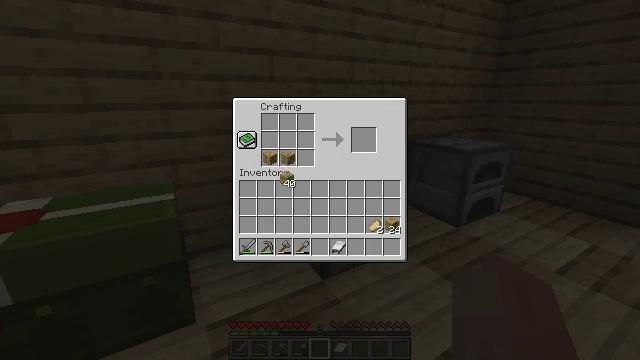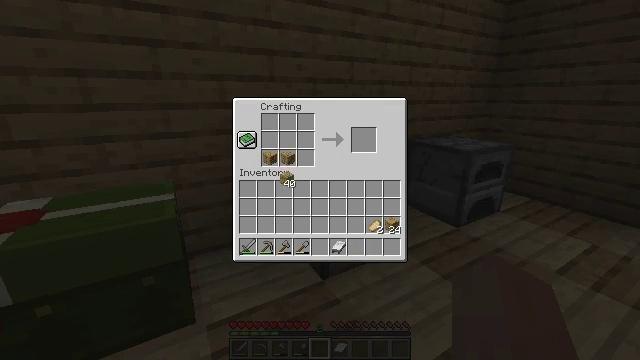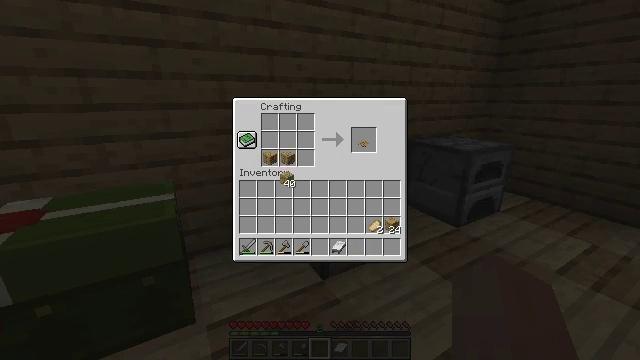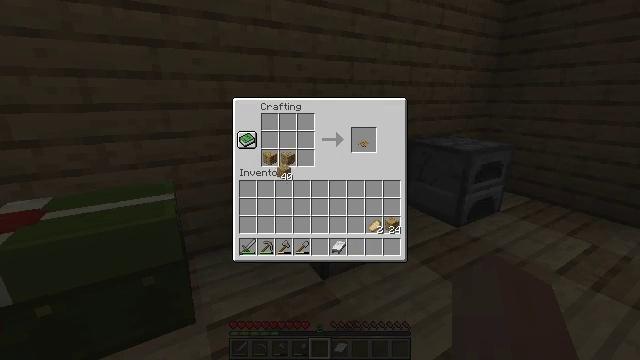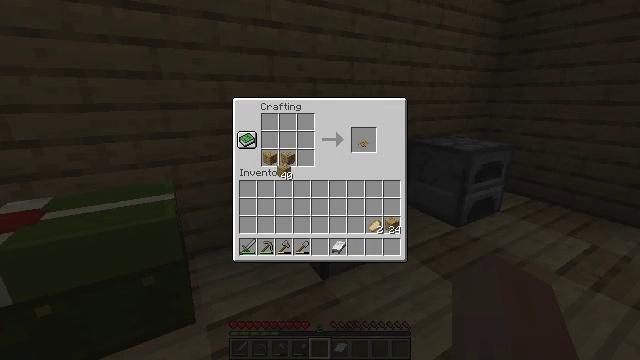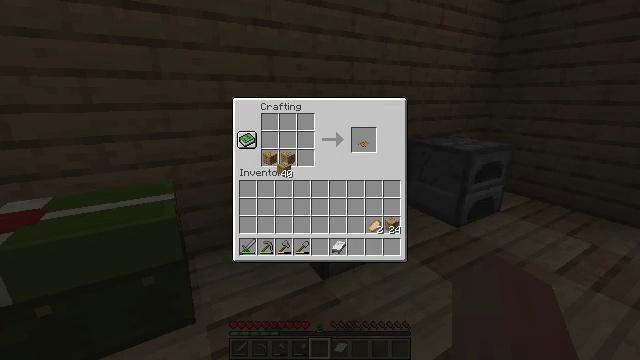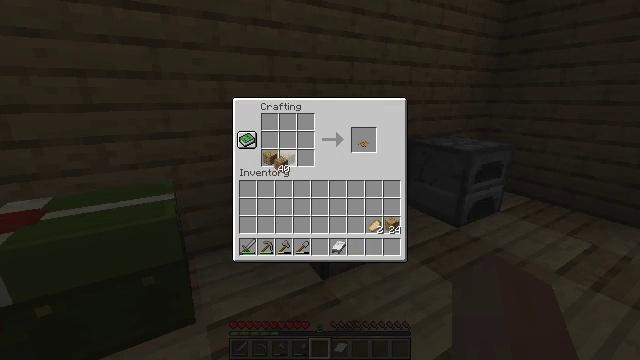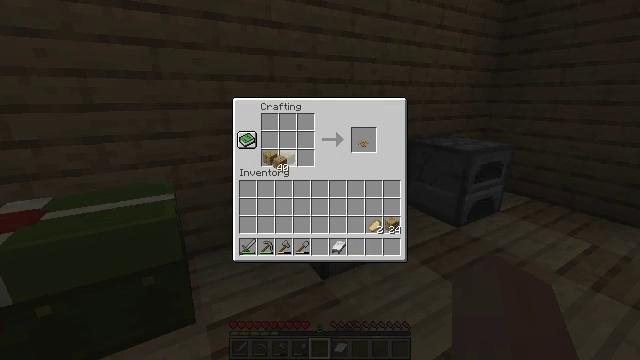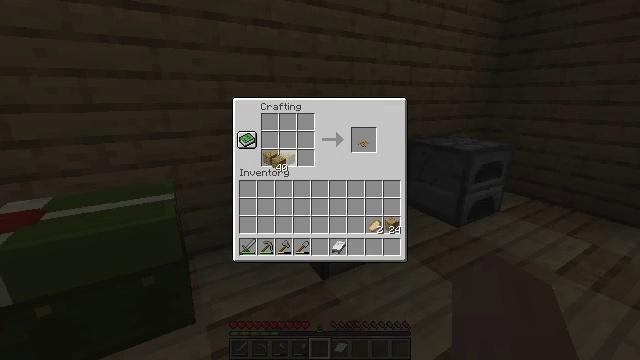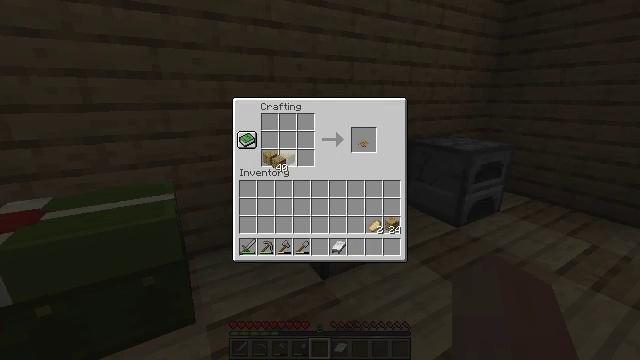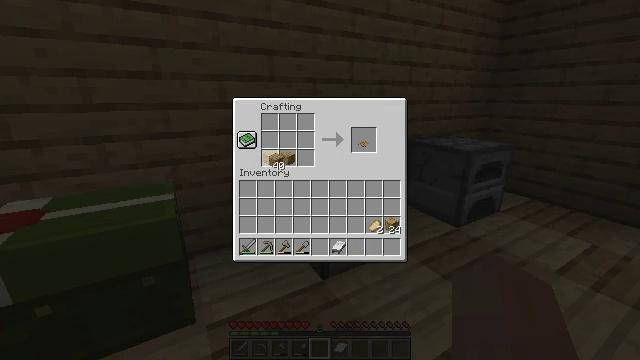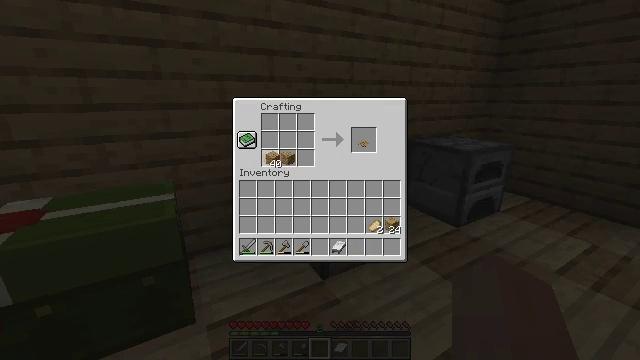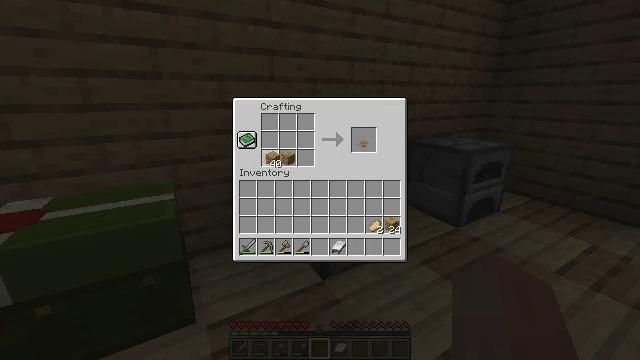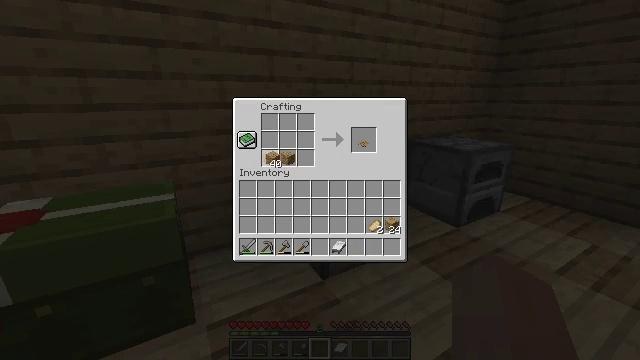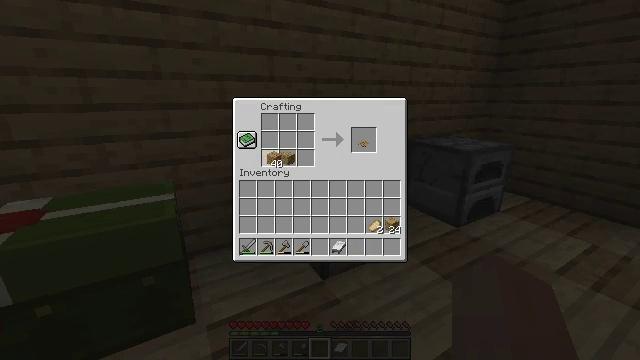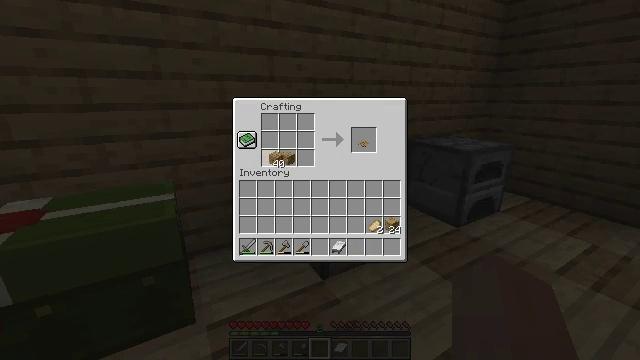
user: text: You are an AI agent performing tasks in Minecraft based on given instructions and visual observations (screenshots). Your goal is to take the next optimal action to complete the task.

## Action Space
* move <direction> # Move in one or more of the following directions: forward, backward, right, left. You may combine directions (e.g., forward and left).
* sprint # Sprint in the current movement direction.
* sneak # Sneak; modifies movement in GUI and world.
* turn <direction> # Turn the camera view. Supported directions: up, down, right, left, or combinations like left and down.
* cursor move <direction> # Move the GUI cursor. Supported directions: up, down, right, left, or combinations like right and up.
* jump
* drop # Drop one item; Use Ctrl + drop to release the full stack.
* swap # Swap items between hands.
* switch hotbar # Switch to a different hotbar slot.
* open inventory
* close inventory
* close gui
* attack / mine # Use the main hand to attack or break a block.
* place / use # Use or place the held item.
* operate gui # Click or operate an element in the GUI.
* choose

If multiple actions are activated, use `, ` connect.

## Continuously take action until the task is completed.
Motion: motion action
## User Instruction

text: Create an oak pressure plate using oak planks.
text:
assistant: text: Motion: no_op
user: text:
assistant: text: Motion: no_op
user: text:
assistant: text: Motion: cursor move up
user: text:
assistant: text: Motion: no_op
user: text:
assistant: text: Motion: no_op
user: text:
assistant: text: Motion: no_op
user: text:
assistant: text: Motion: no_op
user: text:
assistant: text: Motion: no_op
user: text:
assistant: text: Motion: no_op
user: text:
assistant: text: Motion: no_op
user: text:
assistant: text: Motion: no_op
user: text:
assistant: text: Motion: no_op
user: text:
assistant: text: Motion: choose
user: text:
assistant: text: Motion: choose
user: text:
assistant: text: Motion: choose
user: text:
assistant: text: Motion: choose
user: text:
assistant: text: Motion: choose
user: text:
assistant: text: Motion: choose
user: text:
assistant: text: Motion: choose
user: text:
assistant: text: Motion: choose
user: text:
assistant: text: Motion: no_op
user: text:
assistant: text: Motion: cursor move right and down
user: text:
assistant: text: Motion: cursor move right and down
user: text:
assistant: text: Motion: no_op
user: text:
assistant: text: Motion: no_op
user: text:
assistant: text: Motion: operate gui
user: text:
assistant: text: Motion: operate gui
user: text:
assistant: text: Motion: no_op
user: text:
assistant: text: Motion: cursor move right
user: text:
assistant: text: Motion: cursor move right and up